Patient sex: M
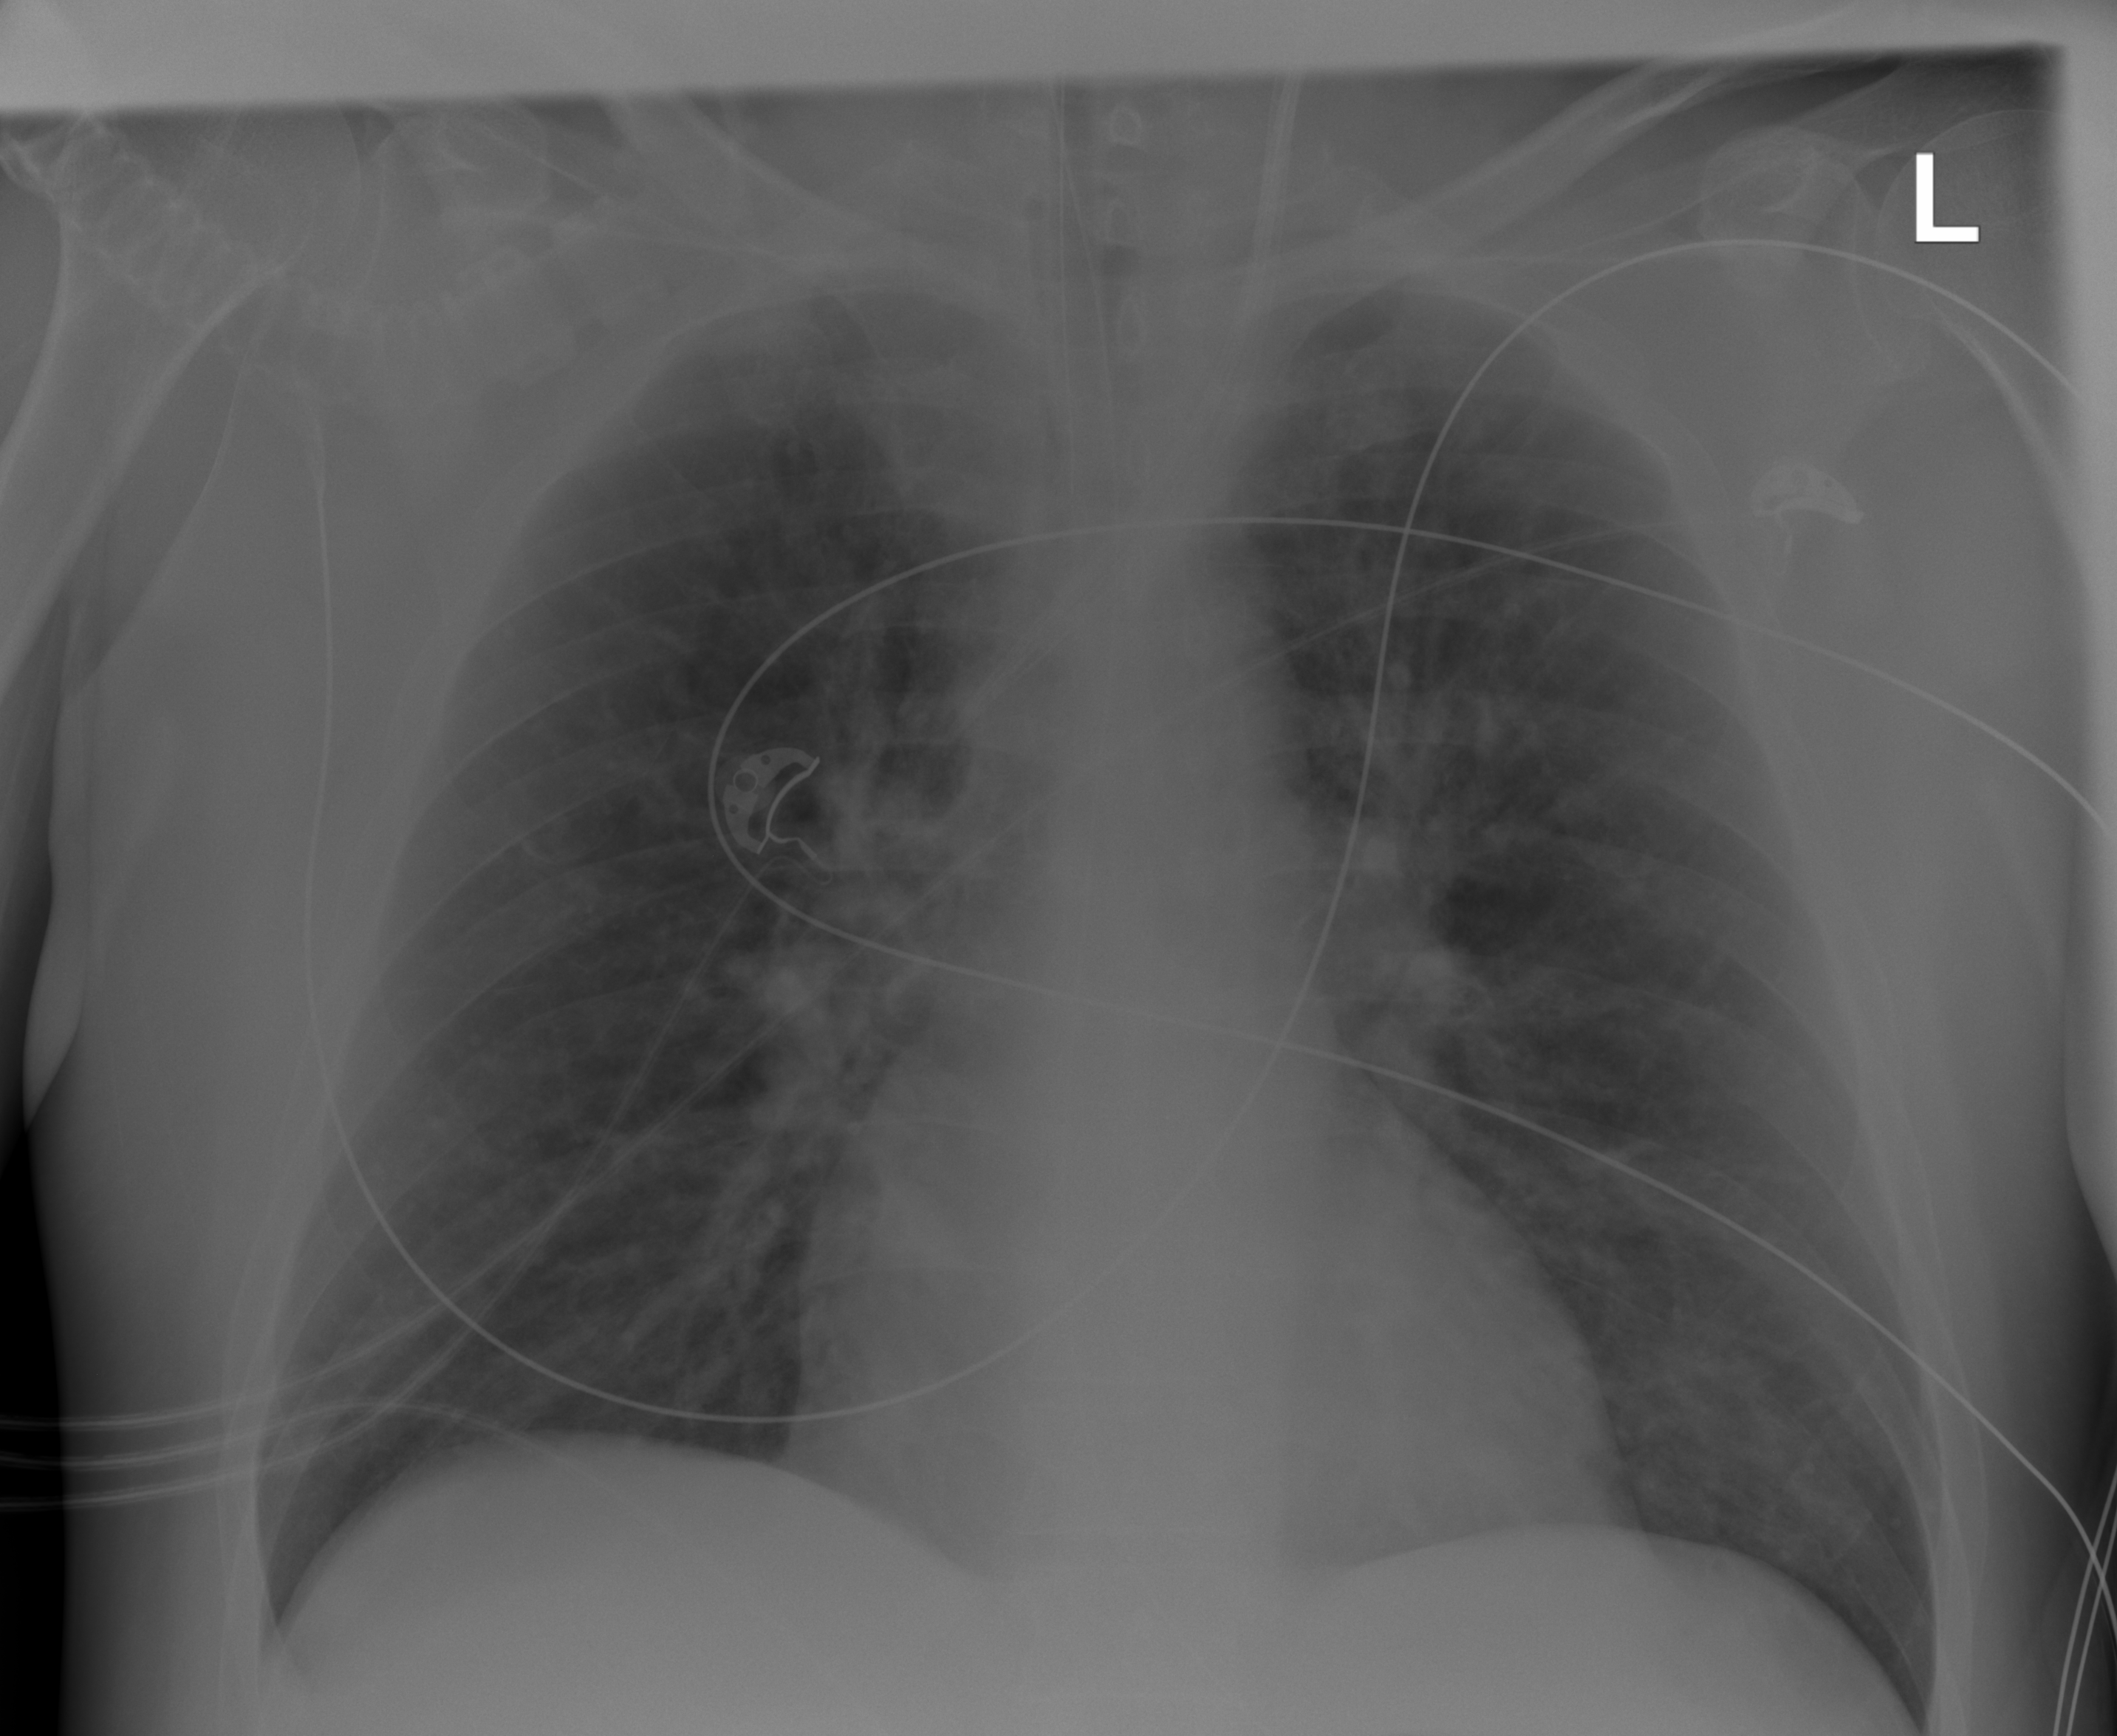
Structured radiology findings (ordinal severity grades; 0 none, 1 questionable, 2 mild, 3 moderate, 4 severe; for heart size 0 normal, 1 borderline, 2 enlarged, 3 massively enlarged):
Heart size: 1
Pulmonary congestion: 2
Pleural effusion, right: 0
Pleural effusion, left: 0
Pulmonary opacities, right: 0
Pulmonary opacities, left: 0
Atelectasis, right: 0
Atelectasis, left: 0